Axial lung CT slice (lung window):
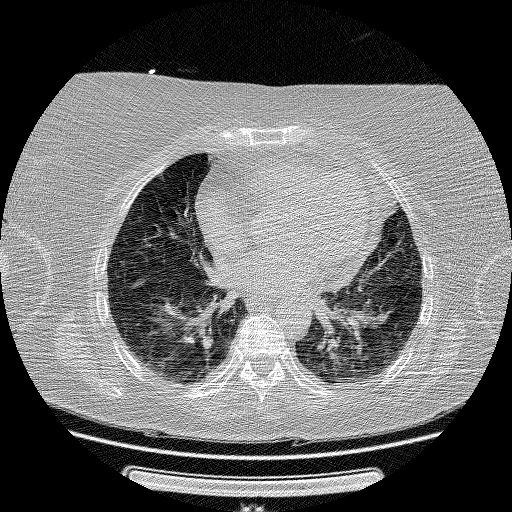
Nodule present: no